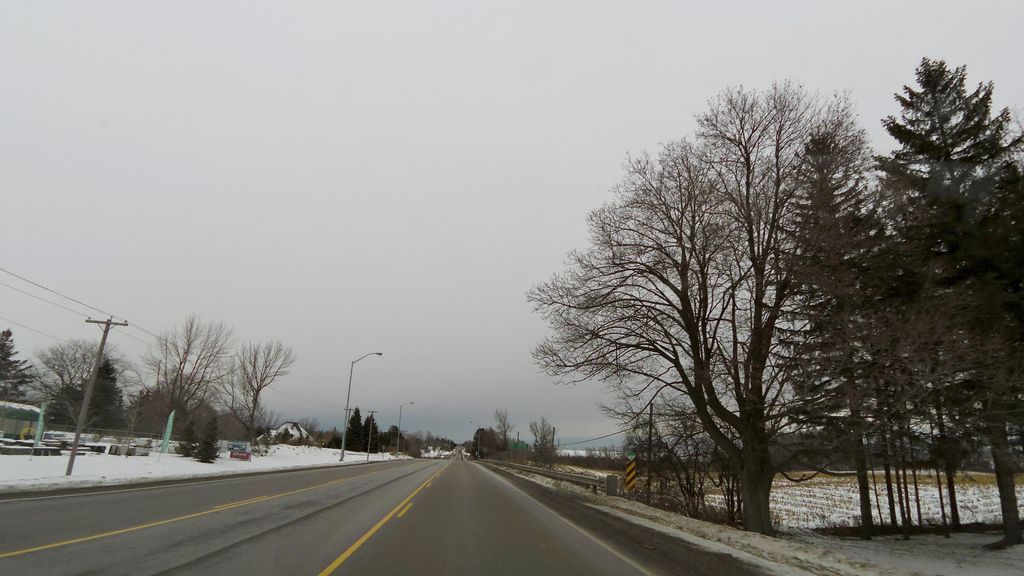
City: hamilton